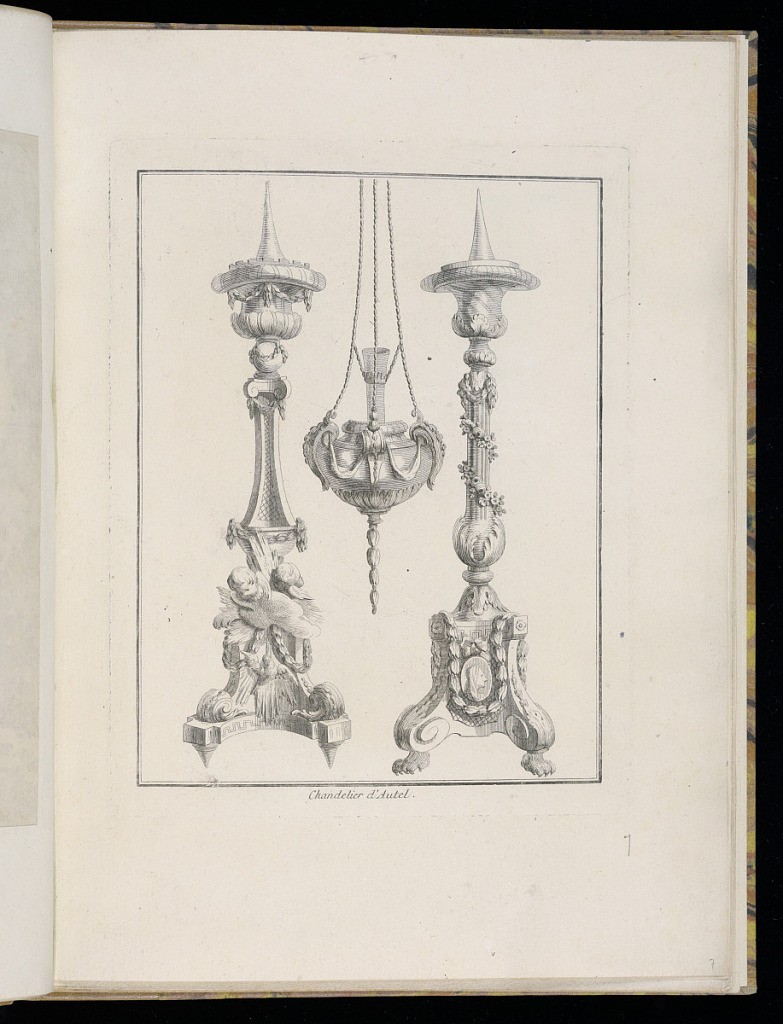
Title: Chandelier d’Autel
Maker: Clément Pierre Marillier, French, 1740 – 1808
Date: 1763
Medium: Etching and engraving on paper
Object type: Print
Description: Designs for ecclesiastical objects including two altar candlesticks and a hanging censer in the center featuring putti, a bird, sun rays, clouds, profile miniature, scrolling leaves (rinceaux), foliate scrolls, rosettes, meander pattern, festoons of leaves and flowers, scrolling acanthus leaves, diaper pattern, fluting, and gadrooning. The plate is titled.